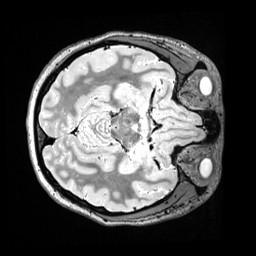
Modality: T2w
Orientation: axial
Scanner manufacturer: siemens
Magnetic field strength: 3 T
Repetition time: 3.2 s
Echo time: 0.564 s